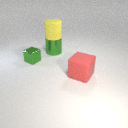
small green metal cube to the left of large red rubber cube